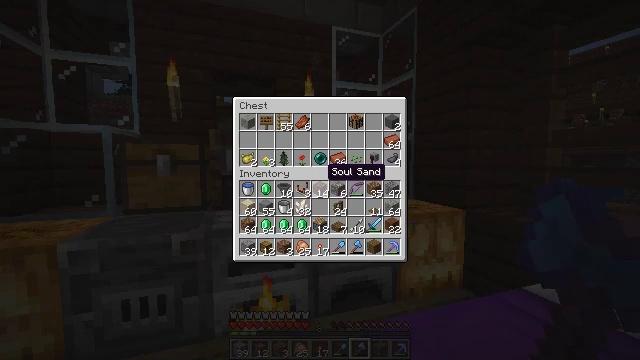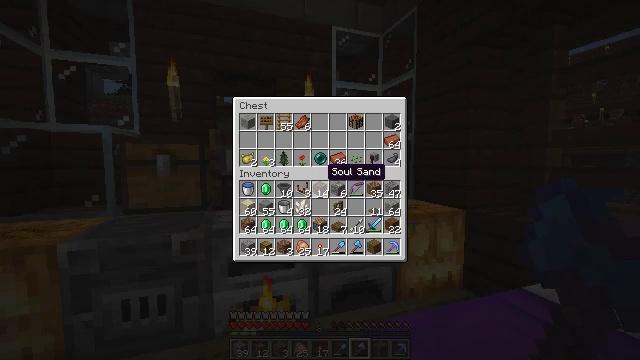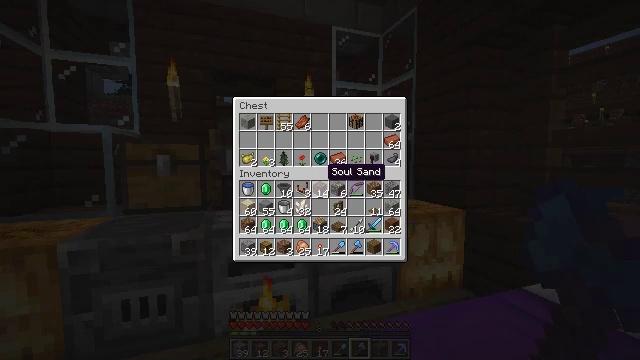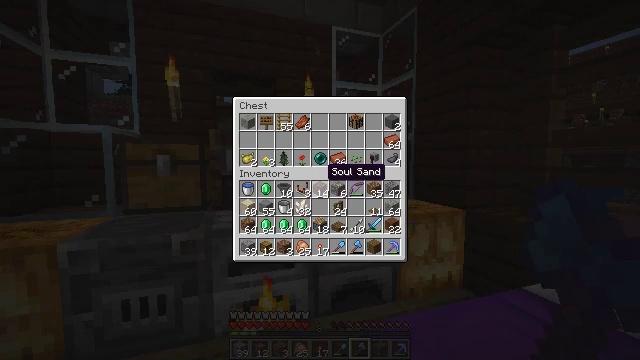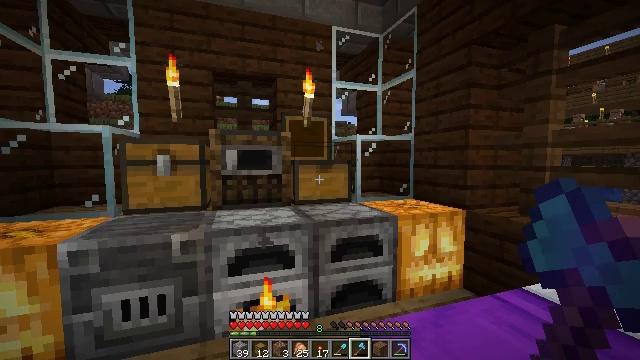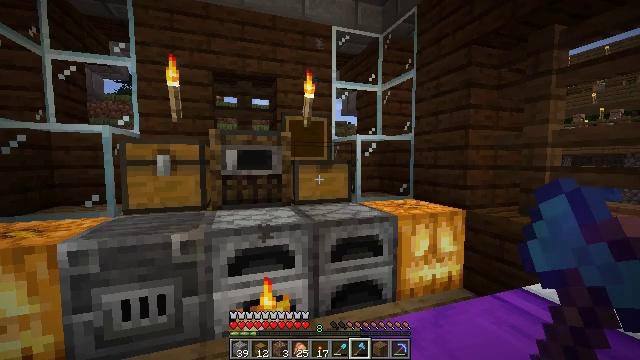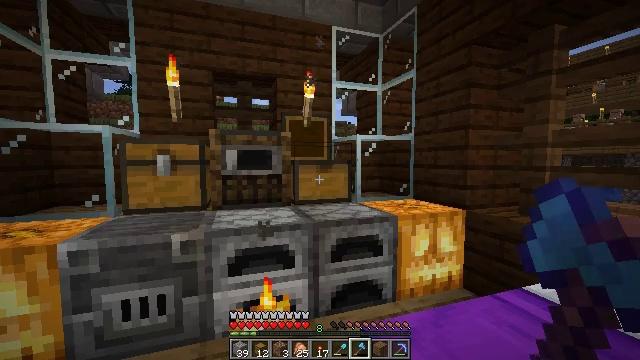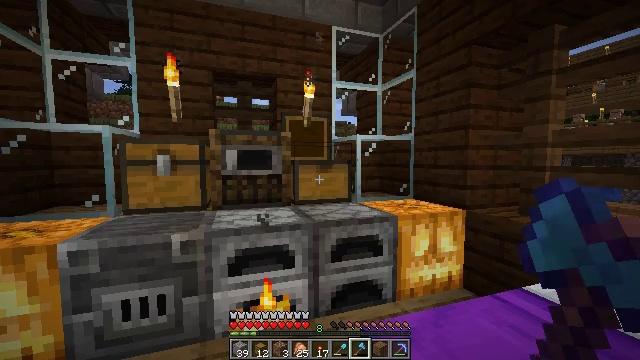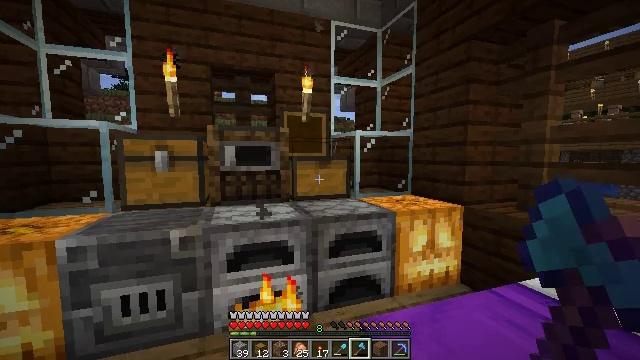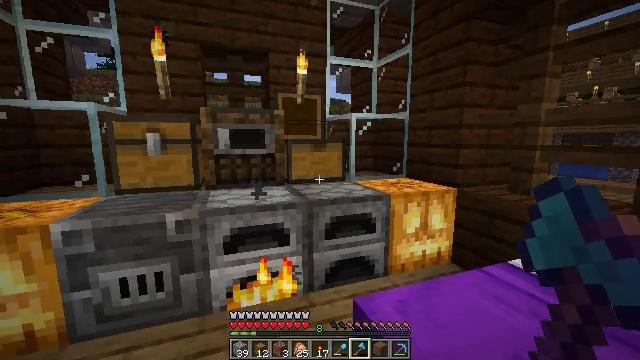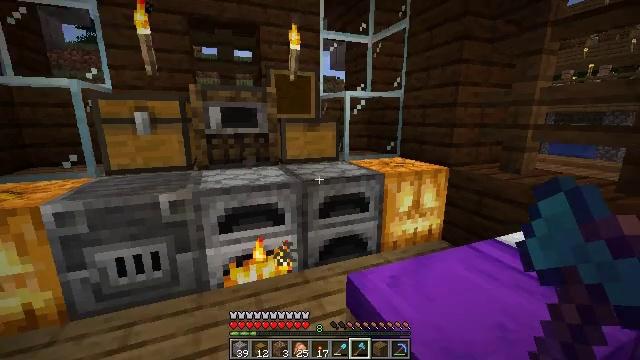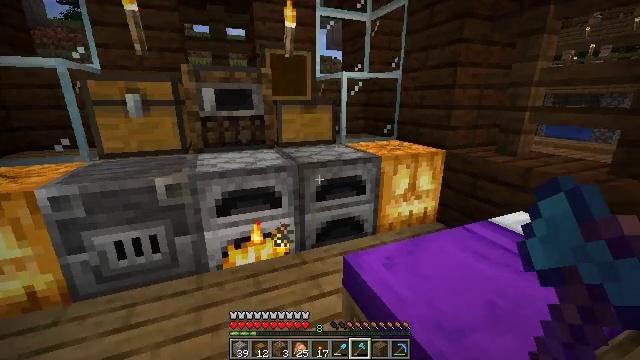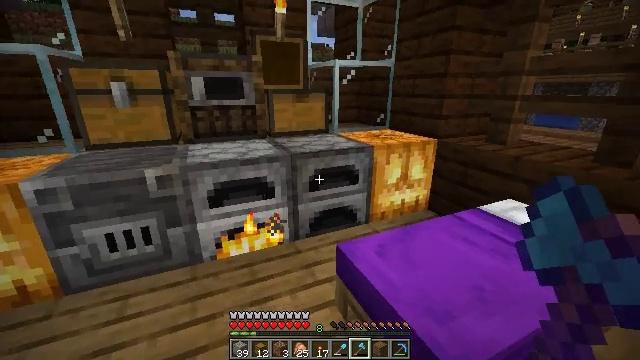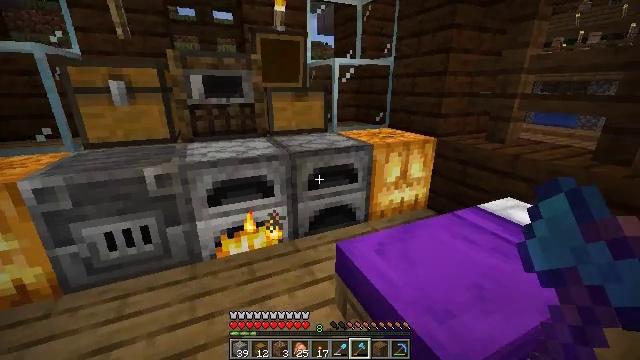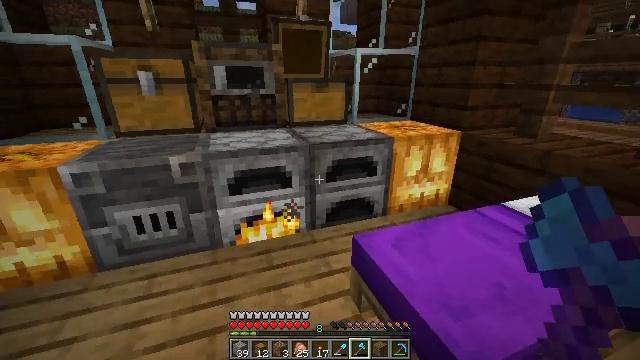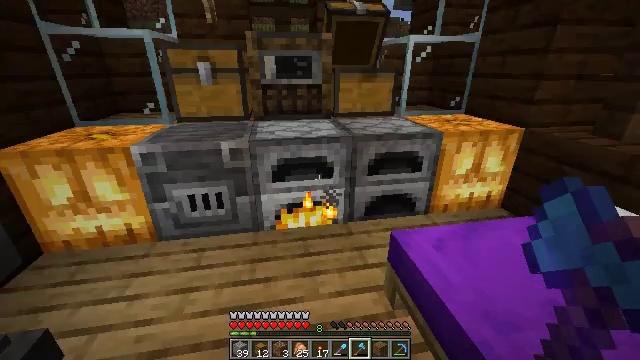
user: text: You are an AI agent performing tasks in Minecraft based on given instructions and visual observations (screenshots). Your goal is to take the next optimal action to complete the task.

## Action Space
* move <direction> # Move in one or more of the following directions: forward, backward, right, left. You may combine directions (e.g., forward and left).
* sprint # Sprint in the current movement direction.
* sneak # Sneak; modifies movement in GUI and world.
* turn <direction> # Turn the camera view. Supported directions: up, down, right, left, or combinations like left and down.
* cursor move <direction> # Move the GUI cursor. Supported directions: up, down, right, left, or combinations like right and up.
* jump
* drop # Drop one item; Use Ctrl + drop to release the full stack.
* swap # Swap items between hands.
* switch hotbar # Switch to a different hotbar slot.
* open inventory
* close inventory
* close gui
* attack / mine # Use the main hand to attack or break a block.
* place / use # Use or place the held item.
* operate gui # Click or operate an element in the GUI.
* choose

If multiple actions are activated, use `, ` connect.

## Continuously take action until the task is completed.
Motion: motion action
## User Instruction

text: Craft glass in the furnace from sand.
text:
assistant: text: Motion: no_op
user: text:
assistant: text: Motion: no_op
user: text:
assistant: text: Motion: no_op
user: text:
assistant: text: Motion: no_op
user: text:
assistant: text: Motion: close gui
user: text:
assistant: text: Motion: no_op
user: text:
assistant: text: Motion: no_op
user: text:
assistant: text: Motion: no_op
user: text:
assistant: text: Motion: turn right and down
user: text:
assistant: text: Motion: turn right and down
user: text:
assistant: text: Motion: turn down
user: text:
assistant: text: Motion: turn right and down
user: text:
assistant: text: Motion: no_op
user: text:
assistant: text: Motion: turn left and down
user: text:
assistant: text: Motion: turn left and down
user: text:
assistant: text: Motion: turn left
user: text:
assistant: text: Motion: no_op
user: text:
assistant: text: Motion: use / place
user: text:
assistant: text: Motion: use / place
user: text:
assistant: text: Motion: use / place
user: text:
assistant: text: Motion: no_op
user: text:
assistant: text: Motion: no_op
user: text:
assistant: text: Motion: open gui
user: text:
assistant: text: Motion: no_op
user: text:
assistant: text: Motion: no_op
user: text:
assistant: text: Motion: no_op
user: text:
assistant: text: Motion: no_op
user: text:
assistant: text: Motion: no_op
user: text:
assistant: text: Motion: no_op
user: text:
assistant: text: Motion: no_op